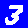
Digit: 3